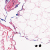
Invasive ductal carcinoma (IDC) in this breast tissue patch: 0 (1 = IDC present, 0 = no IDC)